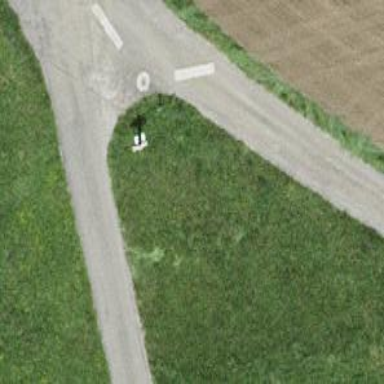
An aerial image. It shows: Historic wayside cross.